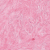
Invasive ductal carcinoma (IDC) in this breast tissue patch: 0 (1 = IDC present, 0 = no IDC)